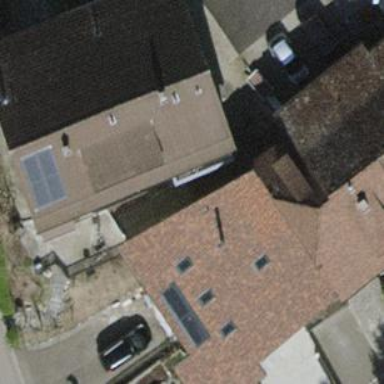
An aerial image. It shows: Building with tile roof.